Platform: macOS
Application: Cursor
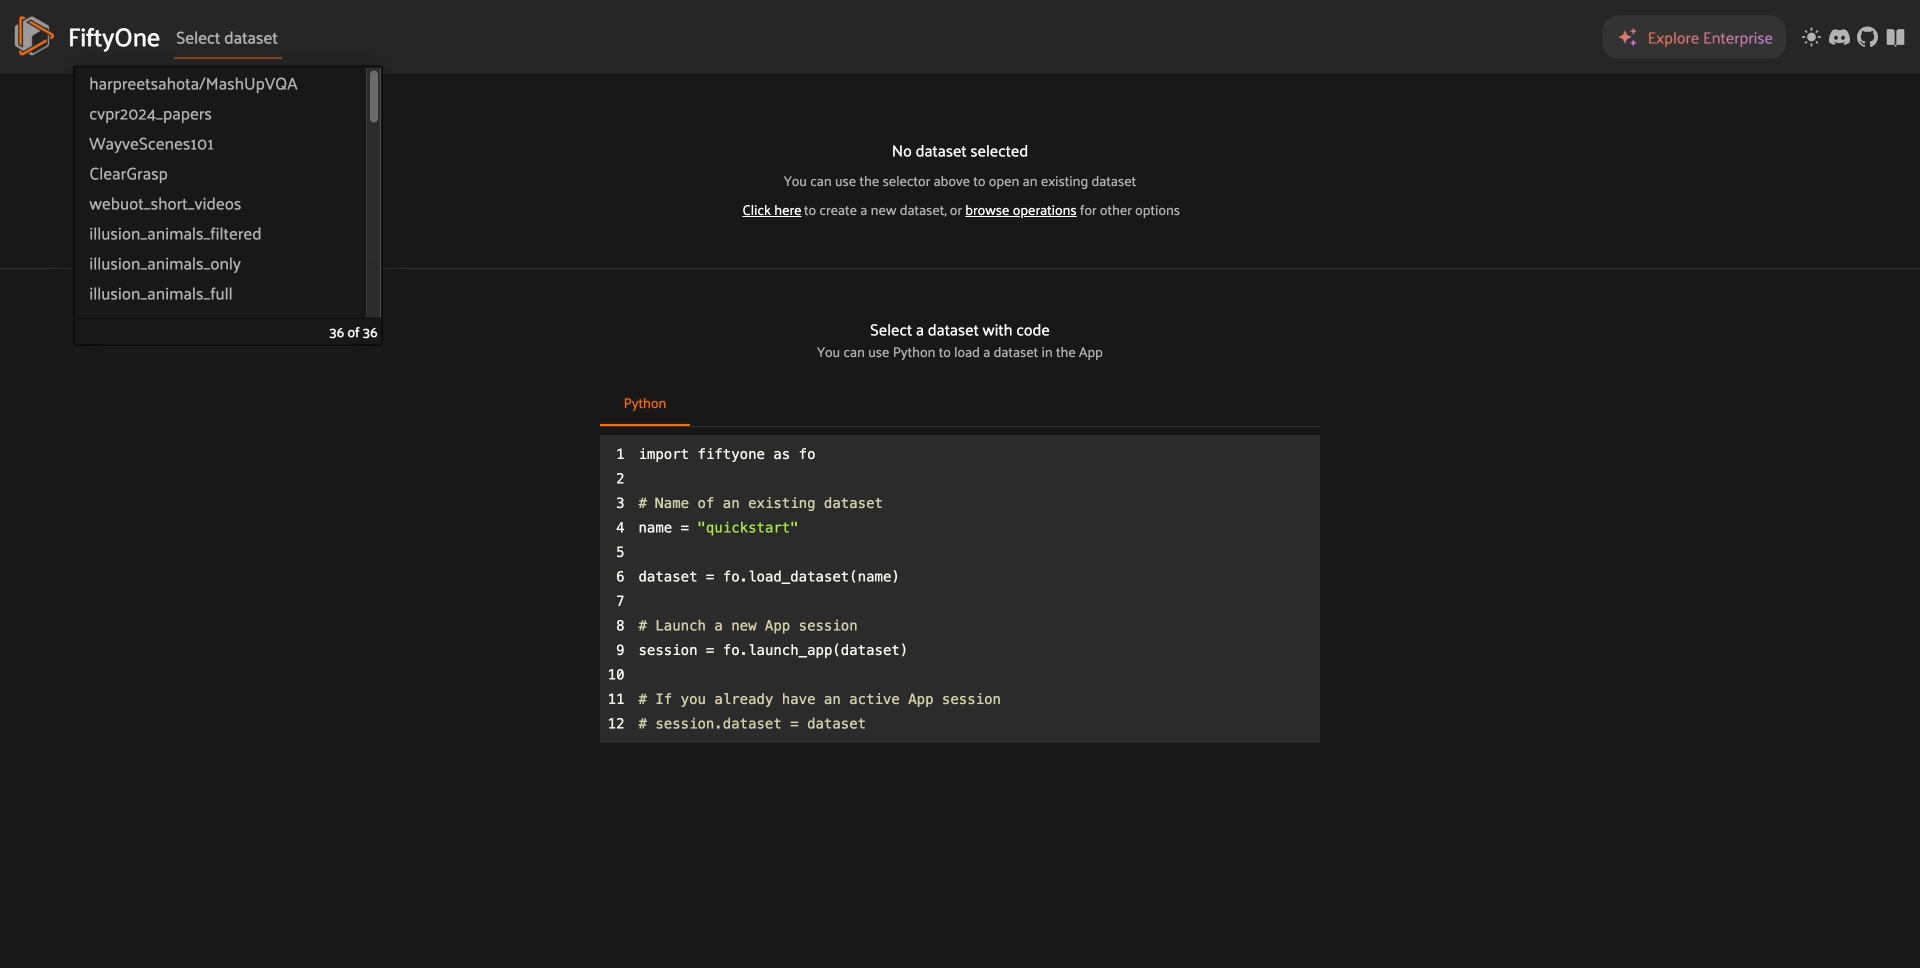
task_description: Load the webuot_short_videos dataset
action_type: select
element_info: Menu Item

task_description: Open Select dataset menu
action_type: click
element_info: Menu Item

task_description: Load the dataset named harpreetsahota/MashUpVQA
action_type: select
element_info: Menu Item

task_description: Load the cvpr2024_papers dataset
action_type: select
element_info: Menu Item

task_description: Load the WayveScene101 datsaet
action_type: select
element_info: Menu Item